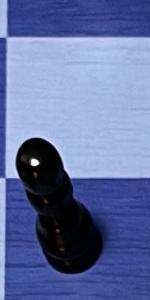
Label: Pawn_Black